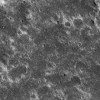
Atmospheric dust classification: not_dusty